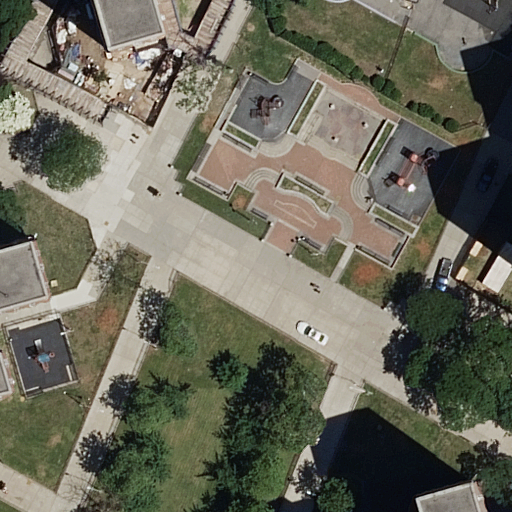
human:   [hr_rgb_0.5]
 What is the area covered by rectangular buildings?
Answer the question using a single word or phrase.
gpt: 44m2

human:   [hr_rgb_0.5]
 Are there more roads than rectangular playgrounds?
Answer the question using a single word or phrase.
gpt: yes

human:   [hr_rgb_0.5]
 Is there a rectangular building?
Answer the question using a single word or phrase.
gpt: yes

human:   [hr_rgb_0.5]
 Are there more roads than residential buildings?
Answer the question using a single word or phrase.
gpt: yes

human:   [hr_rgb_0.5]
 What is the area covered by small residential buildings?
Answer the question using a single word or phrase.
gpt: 119m2

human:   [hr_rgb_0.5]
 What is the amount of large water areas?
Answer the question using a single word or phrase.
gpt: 0

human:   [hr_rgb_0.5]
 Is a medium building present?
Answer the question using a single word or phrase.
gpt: no

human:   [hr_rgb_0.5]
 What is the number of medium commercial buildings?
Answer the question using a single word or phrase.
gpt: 0

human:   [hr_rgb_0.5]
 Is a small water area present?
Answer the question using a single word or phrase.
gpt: no

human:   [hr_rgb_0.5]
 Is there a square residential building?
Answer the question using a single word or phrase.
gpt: no

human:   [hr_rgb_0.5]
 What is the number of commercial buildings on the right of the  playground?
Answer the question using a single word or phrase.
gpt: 0

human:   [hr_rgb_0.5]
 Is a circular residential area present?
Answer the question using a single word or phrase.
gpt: no

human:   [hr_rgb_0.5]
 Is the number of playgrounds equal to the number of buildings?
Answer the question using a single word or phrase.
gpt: no

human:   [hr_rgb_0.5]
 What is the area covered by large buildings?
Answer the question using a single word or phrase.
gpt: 952m2

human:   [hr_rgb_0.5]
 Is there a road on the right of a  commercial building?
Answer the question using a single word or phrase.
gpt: no

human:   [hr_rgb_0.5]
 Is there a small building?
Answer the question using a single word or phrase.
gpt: yes

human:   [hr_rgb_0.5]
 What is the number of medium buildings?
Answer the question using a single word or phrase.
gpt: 0

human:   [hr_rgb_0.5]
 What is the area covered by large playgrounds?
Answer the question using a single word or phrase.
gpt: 0m2

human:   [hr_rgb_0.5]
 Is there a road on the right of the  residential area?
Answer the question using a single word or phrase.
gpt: no

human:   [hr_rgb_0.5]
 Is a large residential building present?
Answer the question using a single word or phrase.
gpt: yes

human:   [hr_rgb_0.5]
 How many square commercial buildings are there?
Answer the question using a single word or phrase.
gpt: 0

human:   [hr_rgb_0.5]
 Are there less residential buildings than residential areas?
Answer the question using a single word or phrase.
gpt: no

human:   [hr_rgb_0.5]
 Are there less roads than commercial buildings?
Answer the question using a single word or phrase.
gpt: no

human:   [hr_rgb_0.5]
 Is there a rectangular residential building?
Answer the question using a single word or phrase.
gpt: yes

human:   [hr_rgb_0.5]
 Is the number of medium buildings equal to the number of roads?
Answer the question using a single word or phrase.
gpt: no

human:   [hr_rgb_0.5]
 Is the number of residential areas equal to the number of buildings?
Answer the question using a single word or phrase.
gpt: no

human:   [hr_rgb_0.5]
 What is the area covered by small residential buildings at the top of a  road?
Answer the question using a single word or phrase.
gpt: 75m2

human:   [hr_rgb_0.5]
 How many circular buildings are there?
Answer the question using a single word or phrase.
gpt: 0

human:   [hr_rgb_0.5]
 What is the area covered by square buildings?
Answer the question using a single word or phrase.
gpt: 0m2

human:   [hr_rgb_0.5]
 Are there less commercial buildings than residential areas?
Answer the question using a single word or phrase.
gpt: yes

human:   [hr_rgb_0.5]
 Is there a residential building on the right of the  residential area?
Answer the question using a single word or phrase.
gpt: yes

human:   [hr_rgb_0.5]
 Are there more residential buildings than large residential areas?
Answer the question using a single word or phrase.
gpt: yes

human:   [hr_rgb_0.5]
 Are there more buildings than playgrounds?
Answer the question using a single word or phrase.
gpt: yes

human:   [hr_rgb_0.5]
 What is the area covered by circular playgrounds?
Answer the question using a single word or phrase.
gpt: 0m2

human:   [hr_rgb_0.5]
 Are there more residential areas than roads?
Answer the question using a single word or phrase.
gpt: no

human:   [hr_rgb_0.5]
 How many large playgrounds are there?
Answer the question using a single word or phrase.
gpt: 0